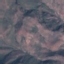
Land use / land cover class: HerbaceousVegetation